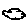
Label: cloud